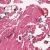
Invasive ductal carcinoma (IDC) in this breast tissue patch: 0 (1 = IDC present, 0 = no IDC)